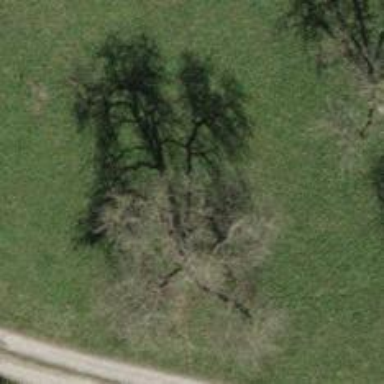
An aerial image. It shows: Single tag "natural: tree."